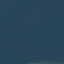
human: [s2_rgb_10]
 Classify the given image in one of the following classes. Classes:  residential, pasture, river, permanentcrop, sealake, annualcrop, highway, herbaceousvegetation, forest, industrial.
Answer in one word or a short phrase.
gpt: SeaLake